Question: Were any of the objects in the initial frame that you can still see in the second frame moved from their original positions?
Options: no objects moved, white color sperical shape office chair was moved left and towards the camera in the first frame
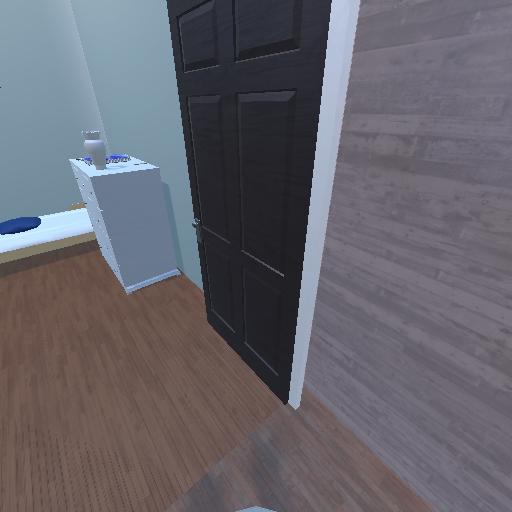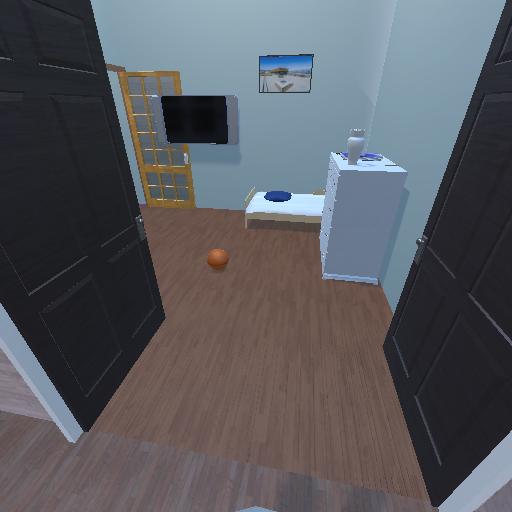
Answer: no objects moved